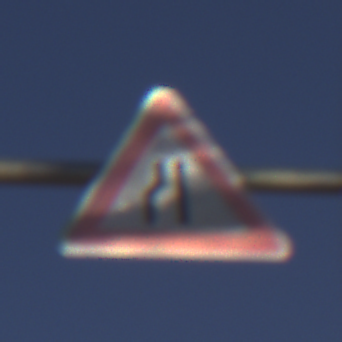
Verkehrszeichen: EinseitigVerengteFahrbahnLinks
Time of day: SunriseSunset
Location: Outdoor (Nature)
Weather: Clear
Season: NotSpecified
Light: Natural